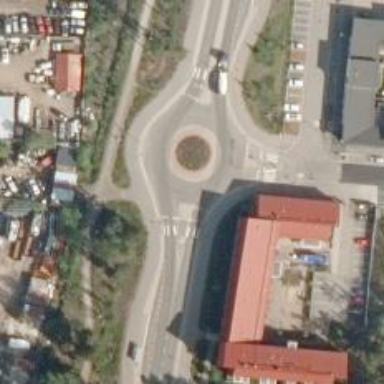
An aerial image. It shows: Secondary road with asphalt surface leading to roundabout.